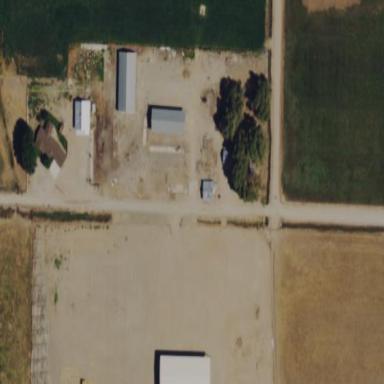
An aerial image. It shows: Farmyard area.